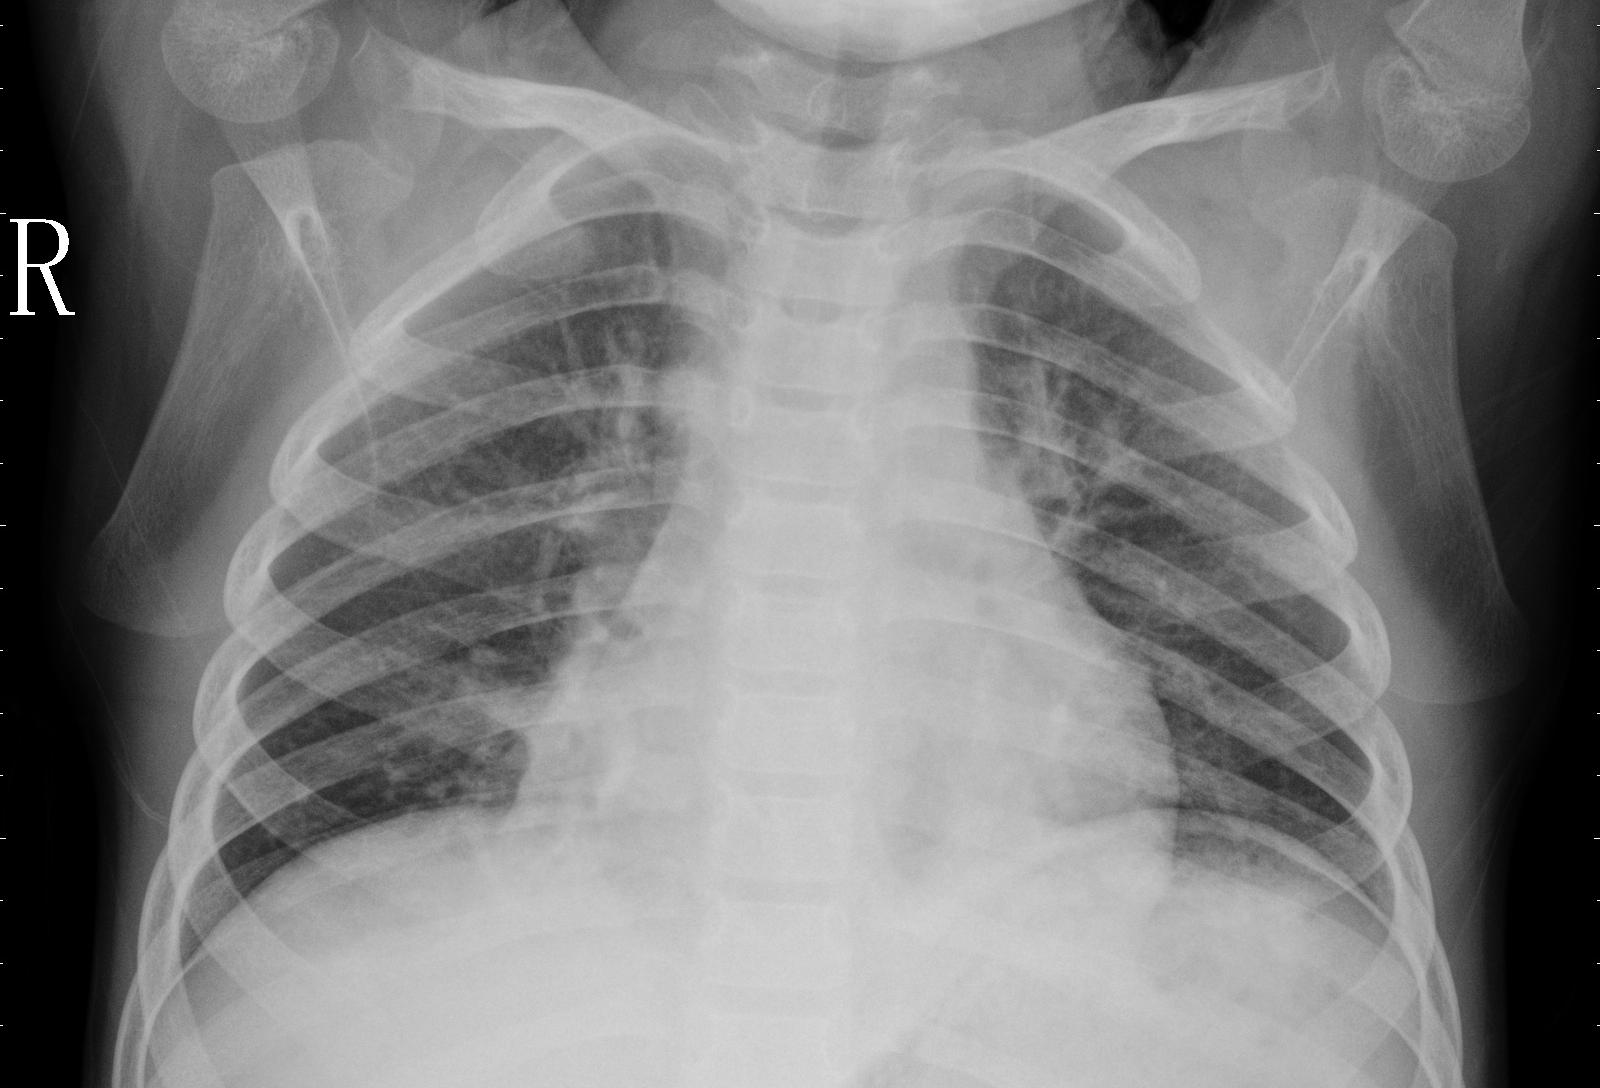
Diagnosis: PNEUMONIA